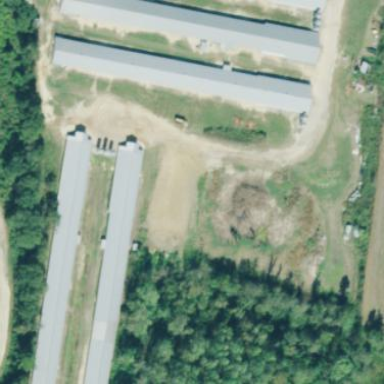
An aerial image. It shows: Poultry farmyard.